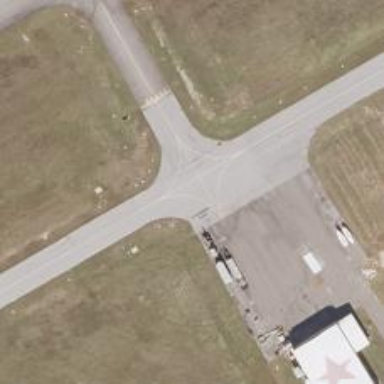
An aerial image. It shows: Taxiway at the airport with asphalt surface.